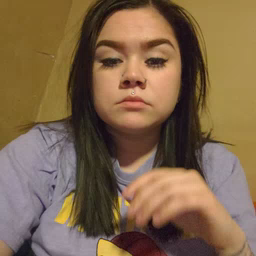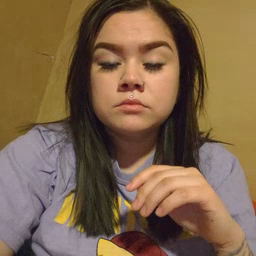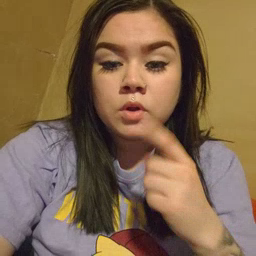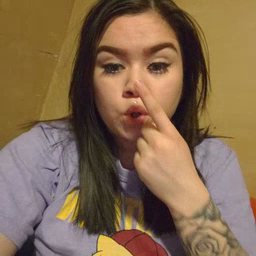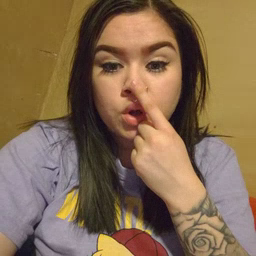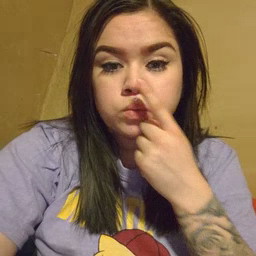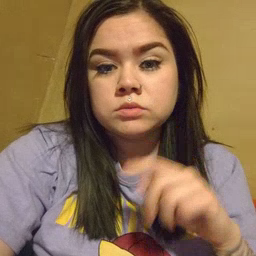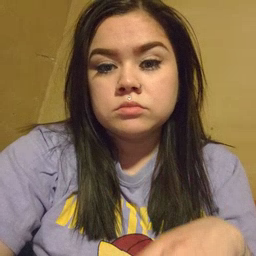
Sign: nose